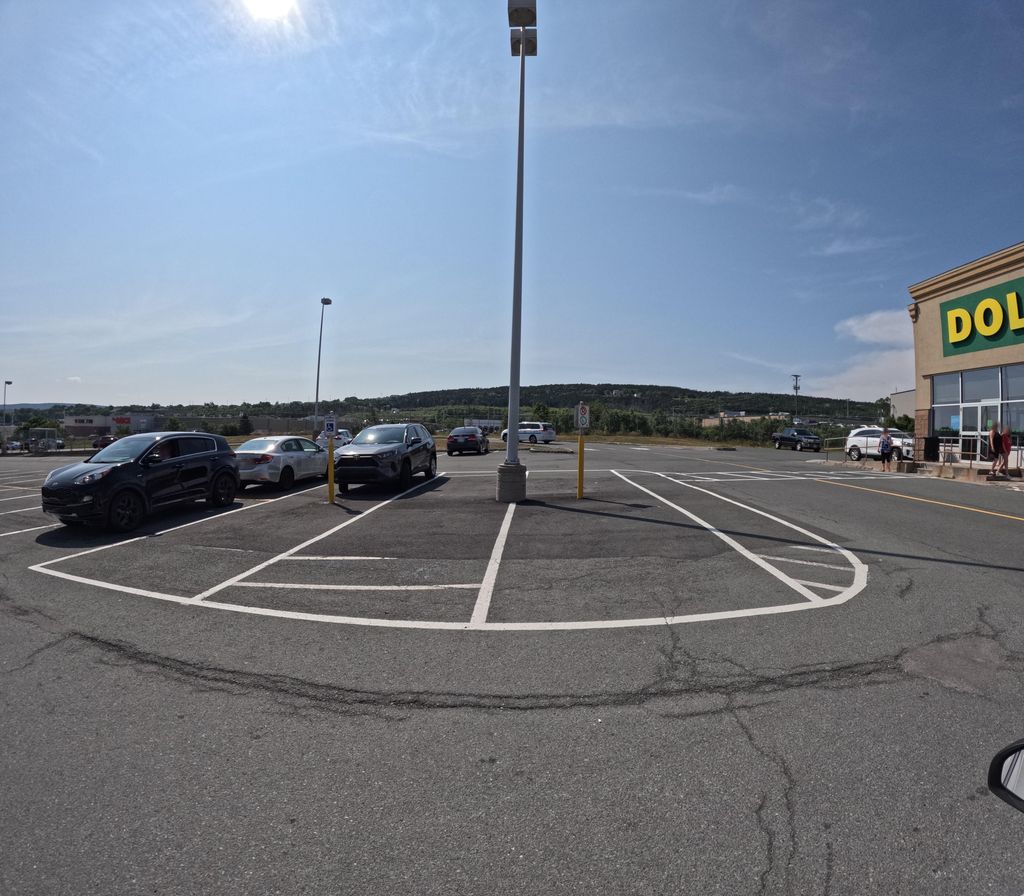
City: st_johns